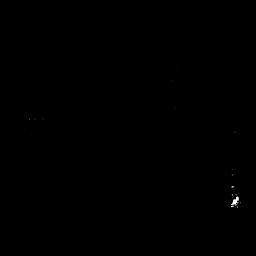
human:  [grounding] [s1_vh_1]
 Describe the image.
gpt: In the satellite image, there is  <ref>1 small ship </ref> <box>[[88, 75, 94, 81, 0]]</box> located at bottom right.